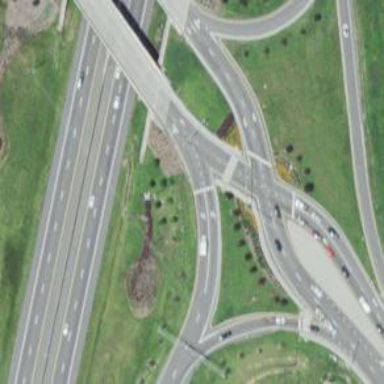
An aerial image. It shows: Motorway link at Diverging Diamond Interchange (DDI).